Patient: sex M, age 48
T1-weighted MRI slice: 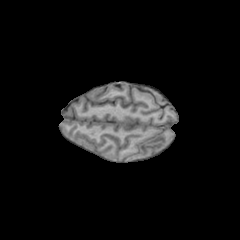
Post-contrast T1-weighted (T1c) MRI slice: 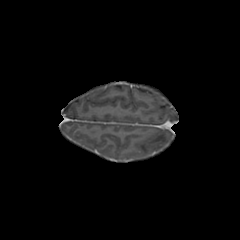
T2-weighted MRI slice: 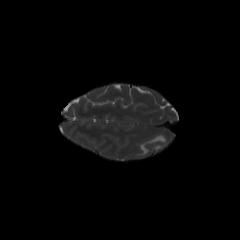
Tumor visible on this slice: yes
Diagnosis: Glioblastoma, IDH-wildtype
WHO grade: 4